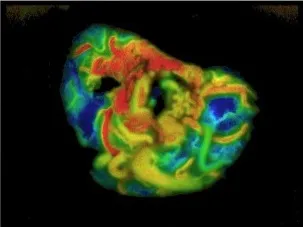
Please note the feeding arteries in red, arterialized veins in yellow, and normal veins in blue (C).
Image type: radiology (pet)